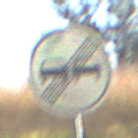
Verkehrszeichen: EndeUeberholverbot
Umgebung: Outdoor, Nature
Tageszeit: MorningAfternoon
Wetter: PartlyCloudy
Licht: Natural
Jahreszeit: NotSpecified
Kontrast: HighContrast